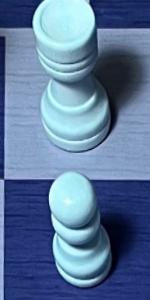
Label: Pawn_White